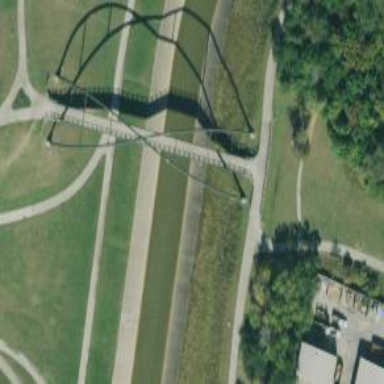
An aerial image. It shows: Tied arch bridge for cycleway.